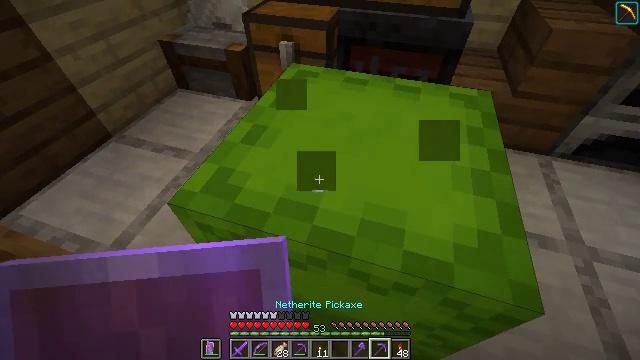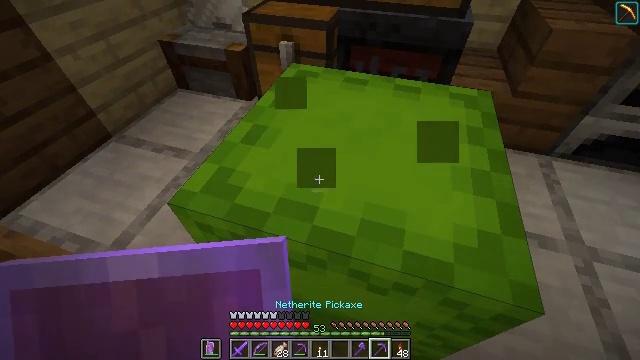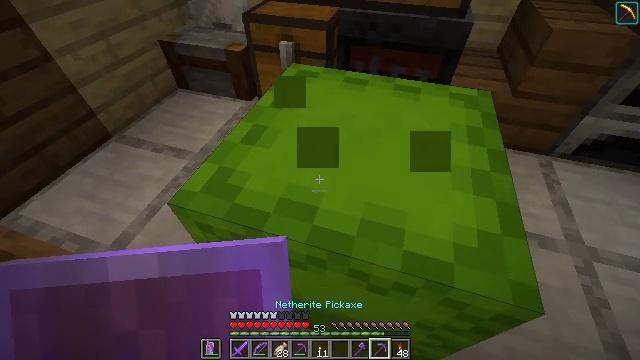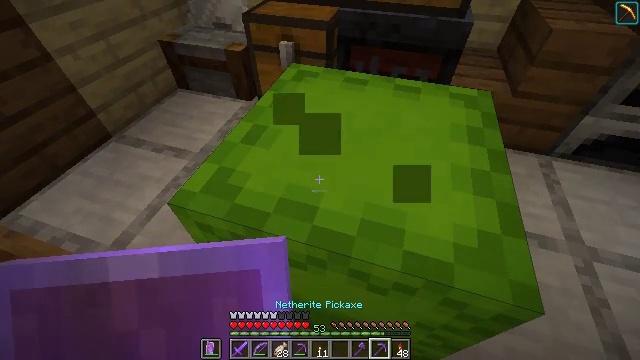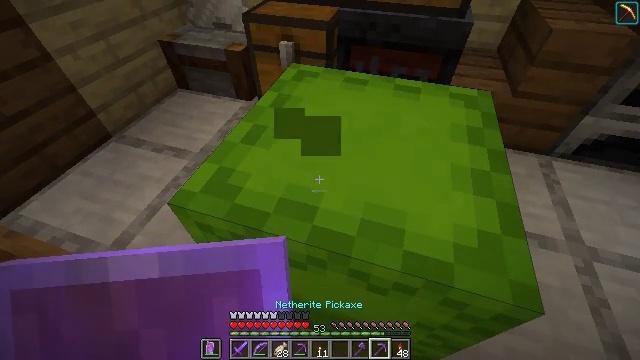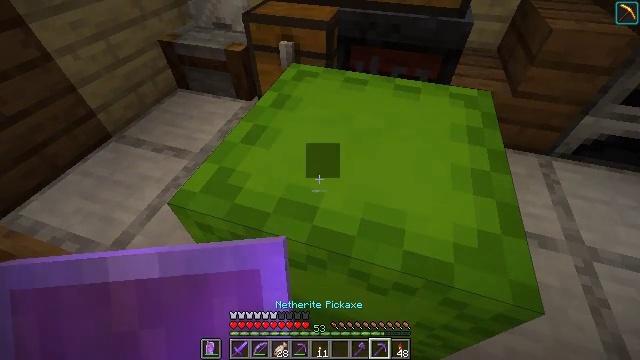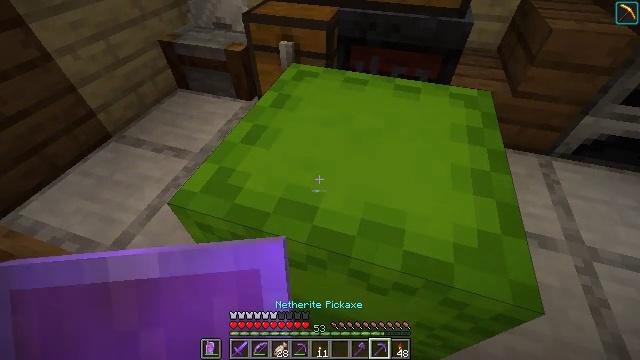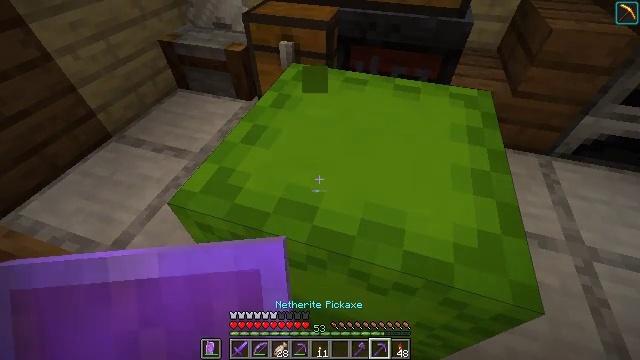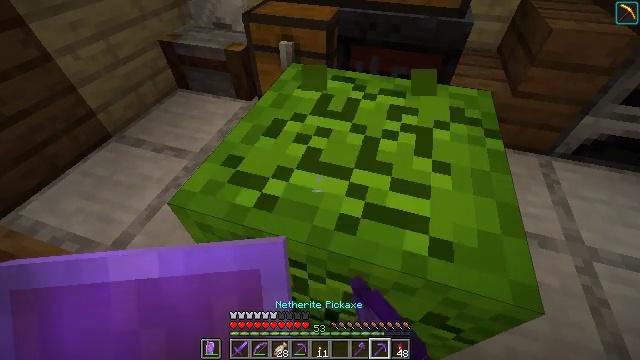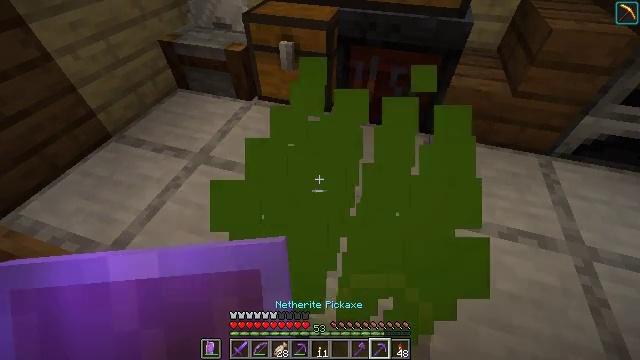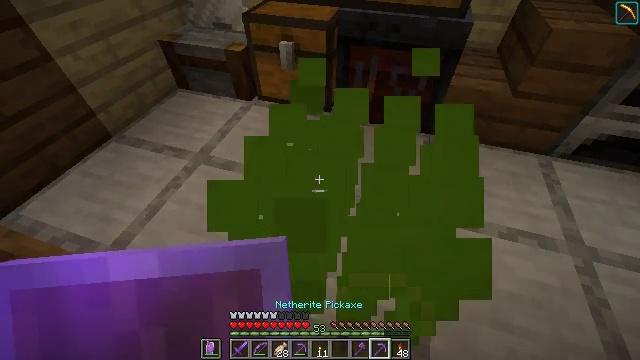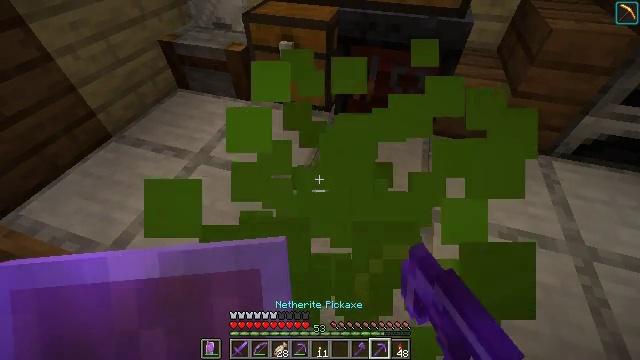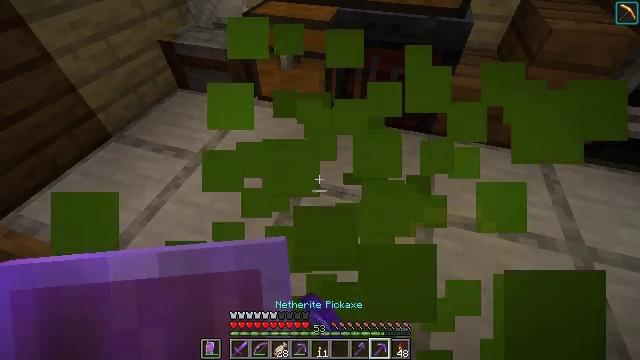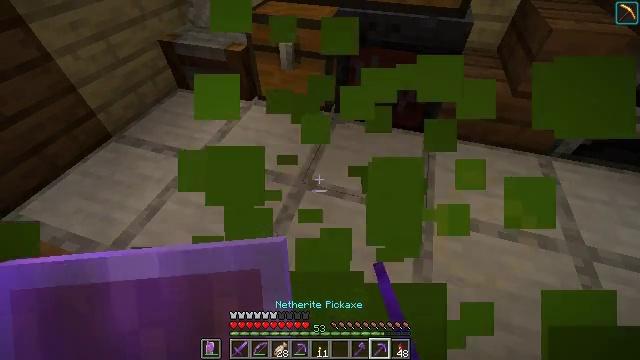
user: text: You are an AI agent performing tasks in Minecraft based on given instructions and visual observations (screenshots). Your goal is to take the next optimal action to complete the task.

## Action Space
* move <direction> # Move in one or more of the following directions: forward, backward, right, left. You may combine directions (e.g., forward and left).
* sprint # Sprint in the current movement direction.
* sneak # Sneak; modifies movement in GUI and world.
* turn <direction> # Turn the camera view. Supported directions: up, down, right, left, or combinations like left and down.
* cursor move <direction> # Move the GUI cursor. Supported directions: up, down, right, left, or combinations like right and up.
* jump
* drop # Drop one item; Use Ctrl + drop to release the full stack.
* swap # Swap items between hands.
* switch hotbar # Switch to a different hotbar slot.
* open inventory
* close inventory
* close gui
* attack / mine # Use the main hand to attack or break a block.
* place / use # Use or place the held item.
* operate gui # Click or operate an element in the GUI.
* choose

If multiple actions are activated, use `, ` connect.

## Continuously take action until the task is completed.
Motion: motion action
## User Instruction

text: Disassemble the lime shulker box by mining it.
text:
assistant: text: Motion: no_op
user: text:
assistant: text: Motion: no_op
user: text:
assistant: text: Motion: no_op
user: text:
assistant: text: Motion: no_op
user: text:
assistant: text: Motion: no_op
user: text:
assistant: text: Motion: no_op
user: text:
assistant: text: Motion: attack / mine
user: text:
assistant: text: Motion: attack / mine
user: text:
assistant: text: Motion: attack / mine
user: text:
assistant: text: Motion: attack / mine
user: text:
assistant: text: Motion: no_op
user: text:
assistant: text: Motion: no_op
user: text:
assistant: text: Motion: no_op
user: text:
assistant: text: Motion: no_op